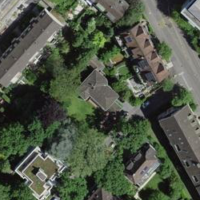
EUNIS habitat code: 54
Species observed at this site:
Leptoglossus occidentalis